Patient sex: M
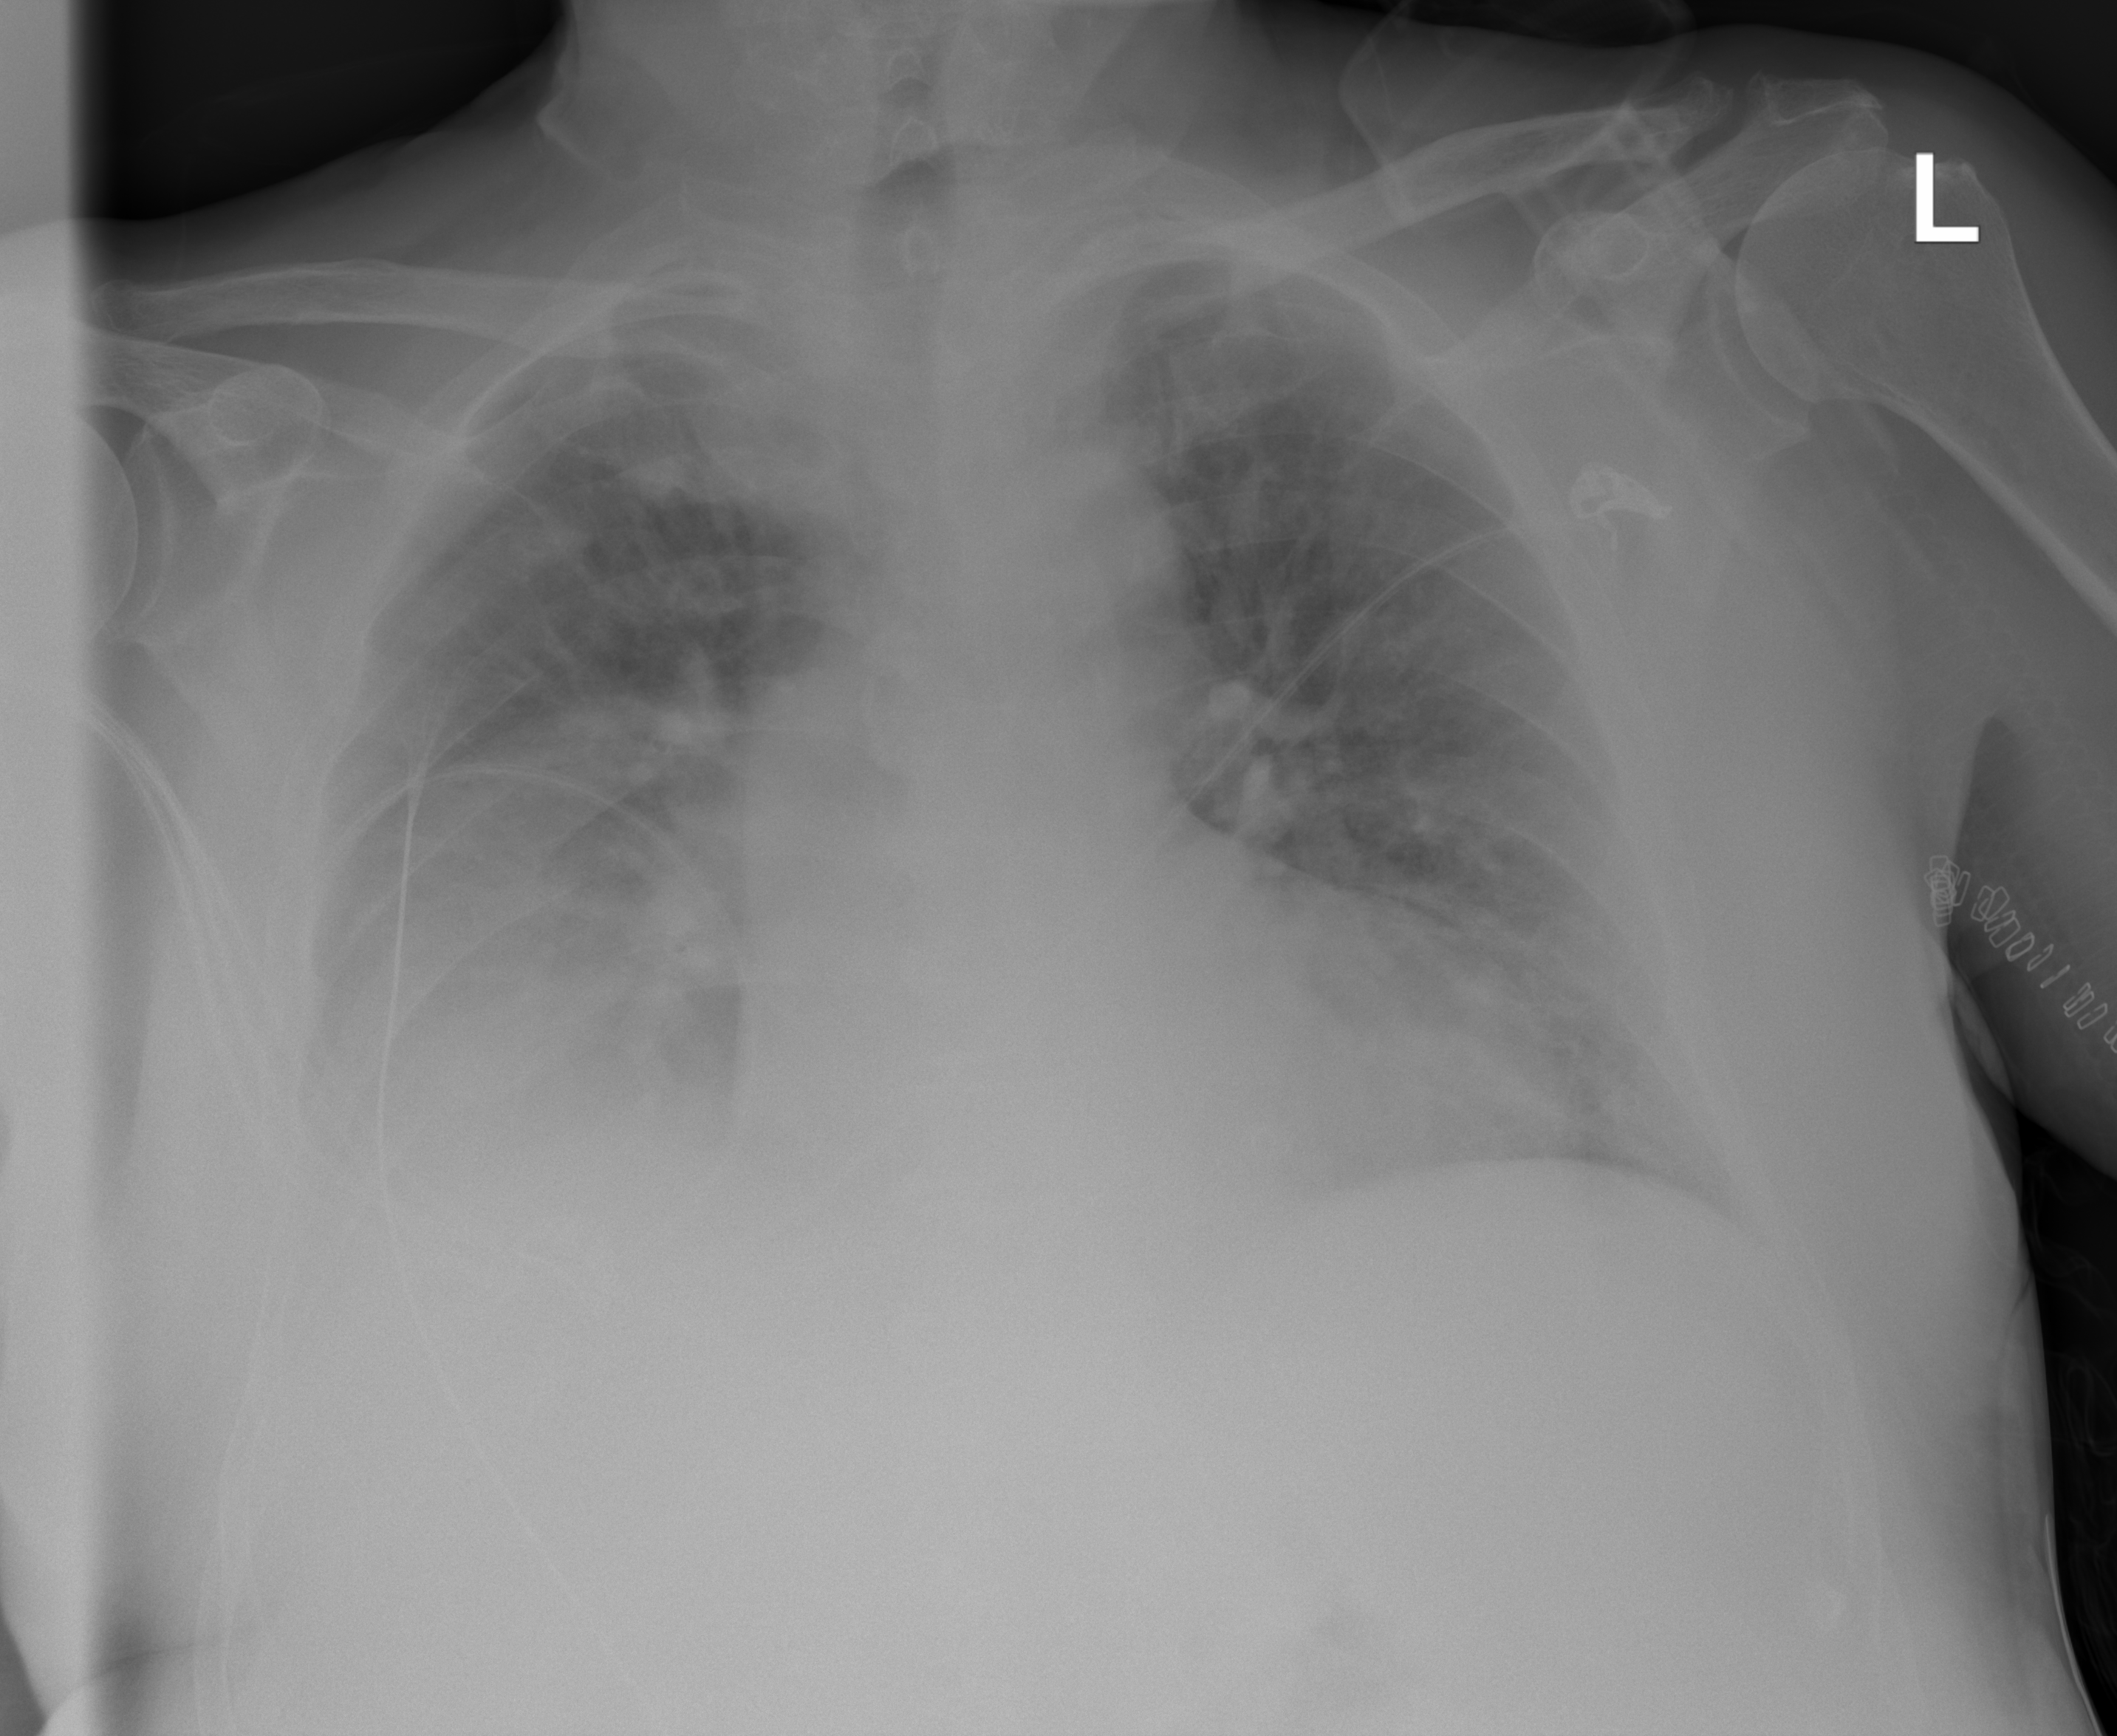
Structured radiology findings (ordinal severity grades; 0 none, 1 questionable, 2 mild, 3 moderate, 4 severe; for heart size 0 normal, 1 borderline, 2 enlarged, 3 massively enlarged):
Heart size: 1
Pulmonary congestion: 2
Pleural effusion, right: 2
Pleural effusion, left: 0
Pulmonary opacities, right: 1
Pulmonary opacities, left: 1
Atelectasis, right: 2
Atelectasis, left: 2